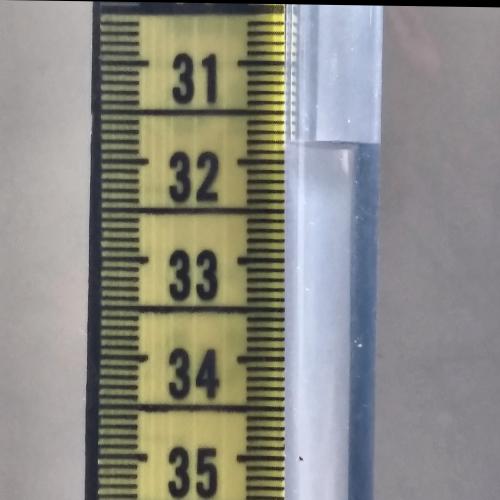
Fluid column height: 31.8 cm